Chest X-ray:
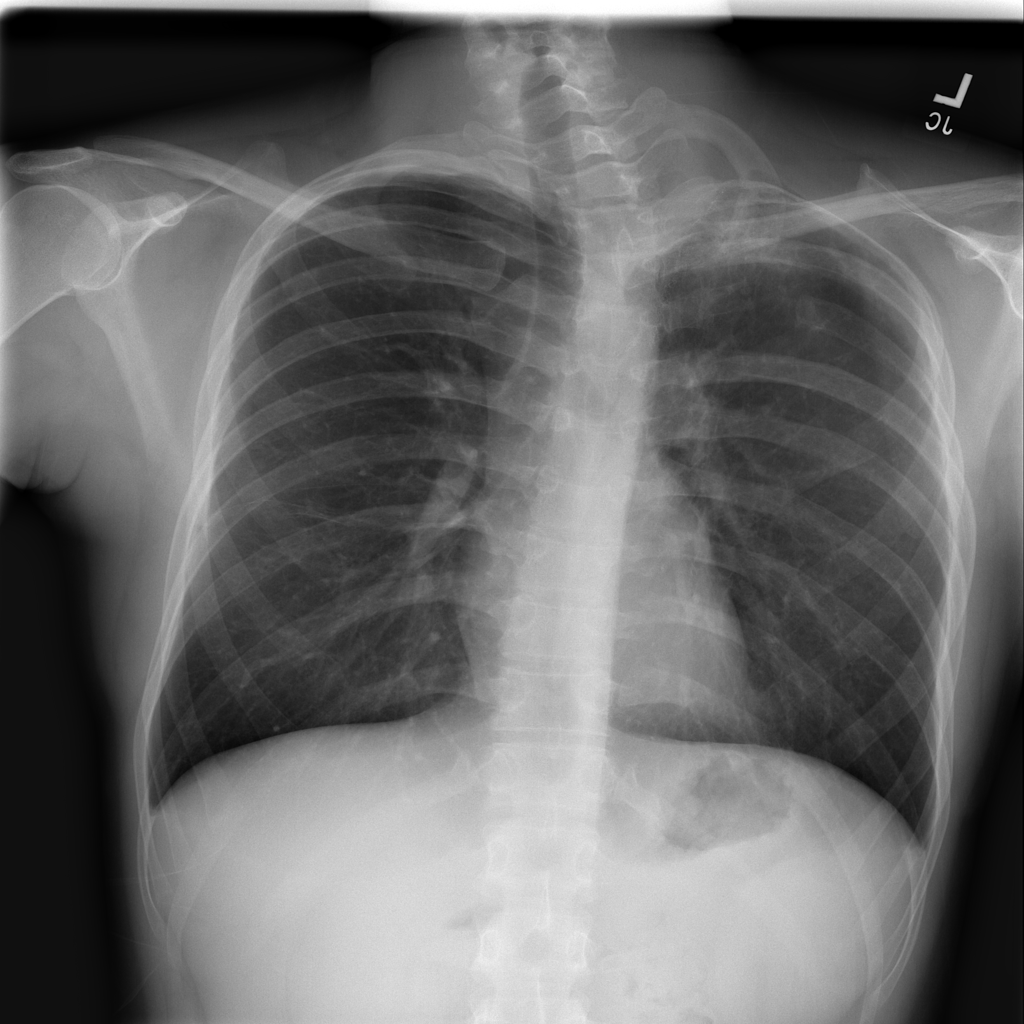
Findings: Fracture
No abnormal finding: no